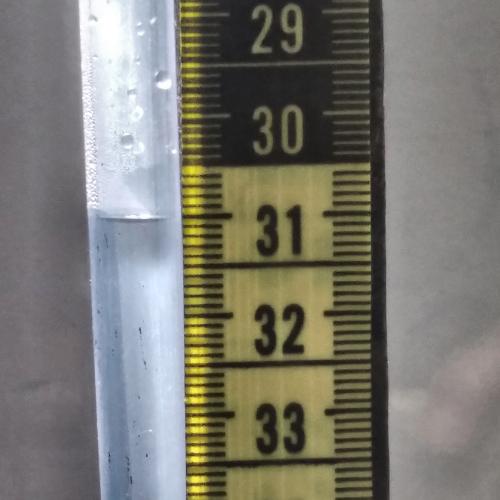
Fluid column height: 31.0 cm